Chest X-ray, PA view. Patient: 43 years old, sex F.
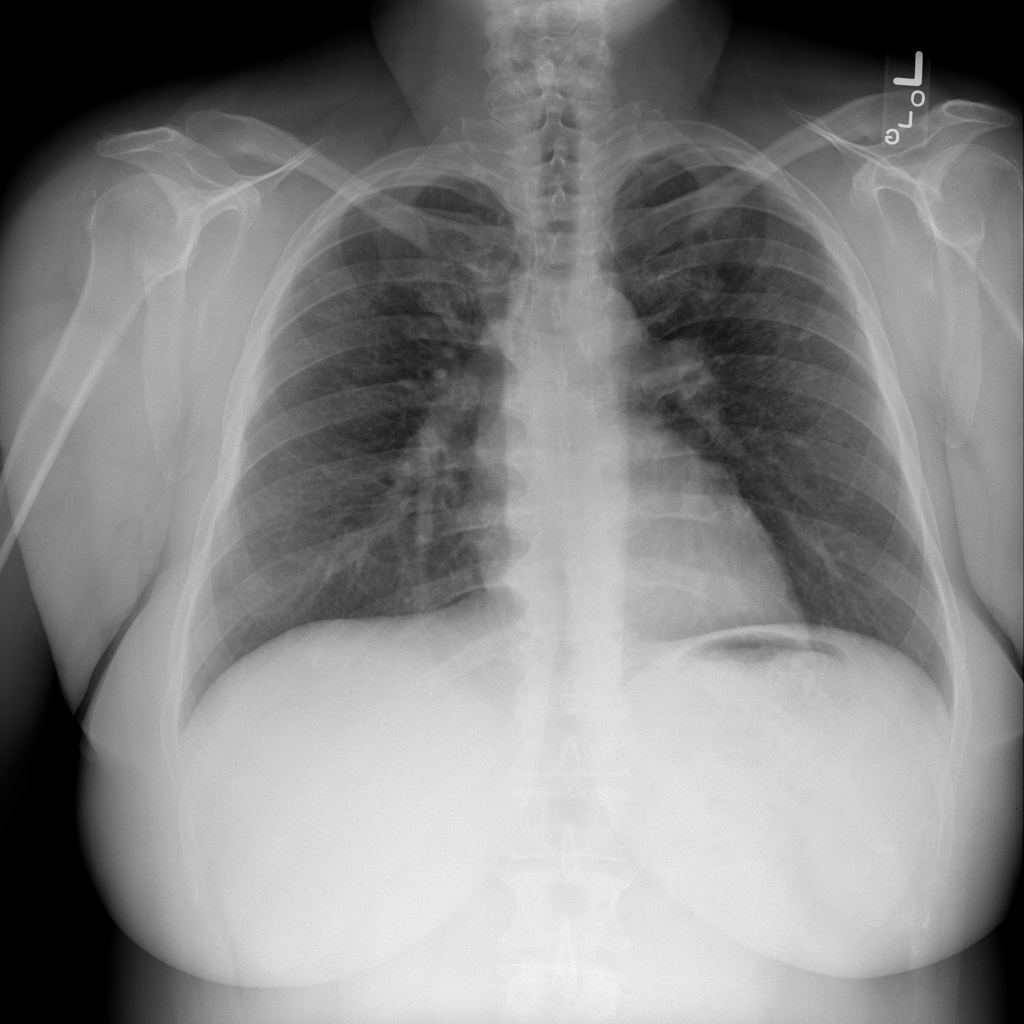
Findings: No Finding